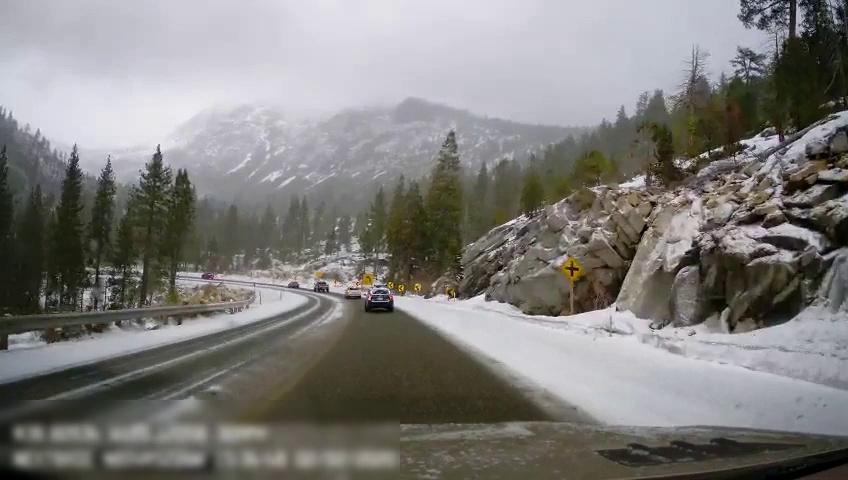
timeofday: Day
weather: Snowy
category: Drivable Space
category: Vehicles | Car
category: Vehicles | Truck
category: Vehicles | Car
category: Lanes | Current Lane
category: Traffic | Signs